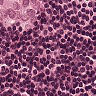
Metastatic tissue present: yes